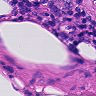
Metastatic tissue present: no